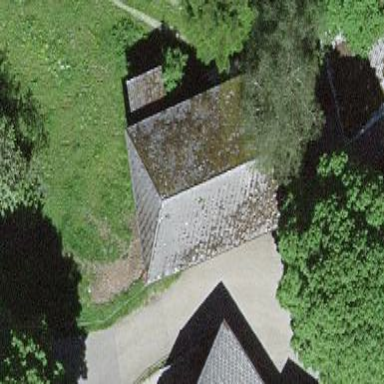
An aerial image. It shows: Rural barn.